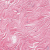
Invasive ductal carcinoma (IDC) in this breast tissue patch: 0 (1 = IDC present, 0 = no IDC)